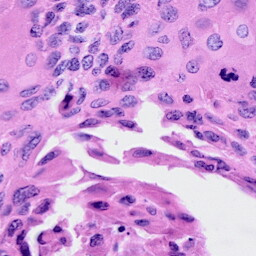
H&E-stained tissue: Cervix